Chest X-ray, PA view. Patient: 66 years old, sex F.
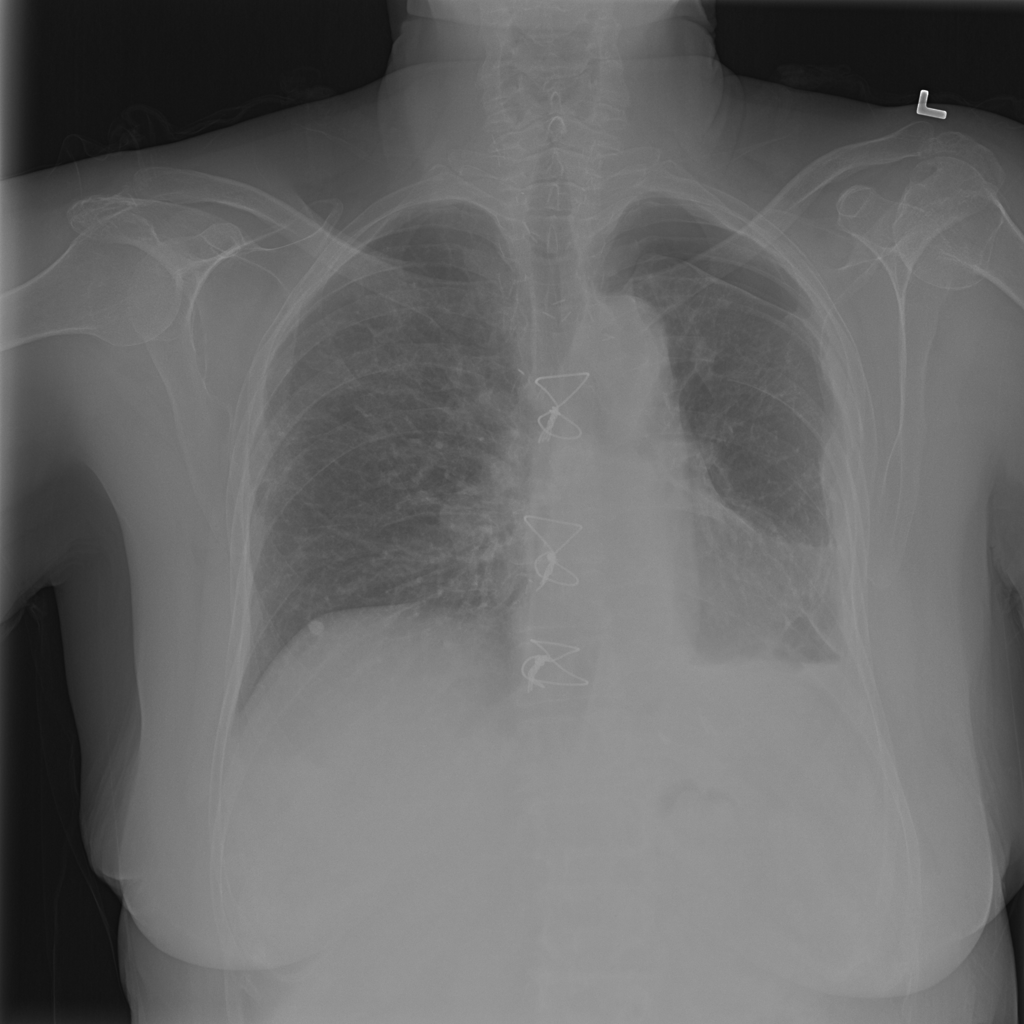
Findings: Pneumothorax